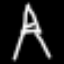
Label: The Eiffel Tower